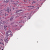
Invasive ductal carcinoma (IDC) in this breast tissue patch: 1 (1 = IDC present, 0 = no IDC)